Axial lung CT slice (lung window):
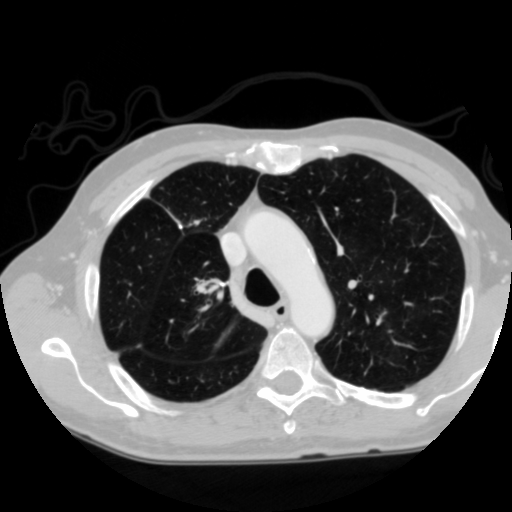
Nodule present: no